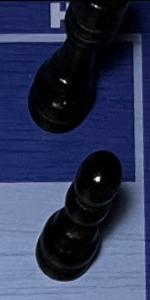
Label: Pawn_Black